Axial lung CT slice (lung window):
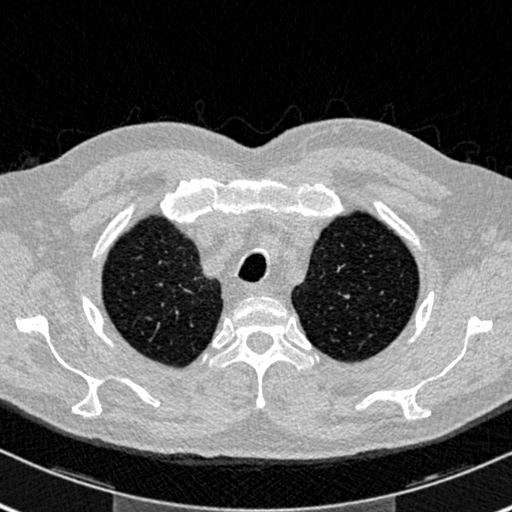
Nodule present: no